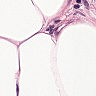
Metastatic tissue present: no